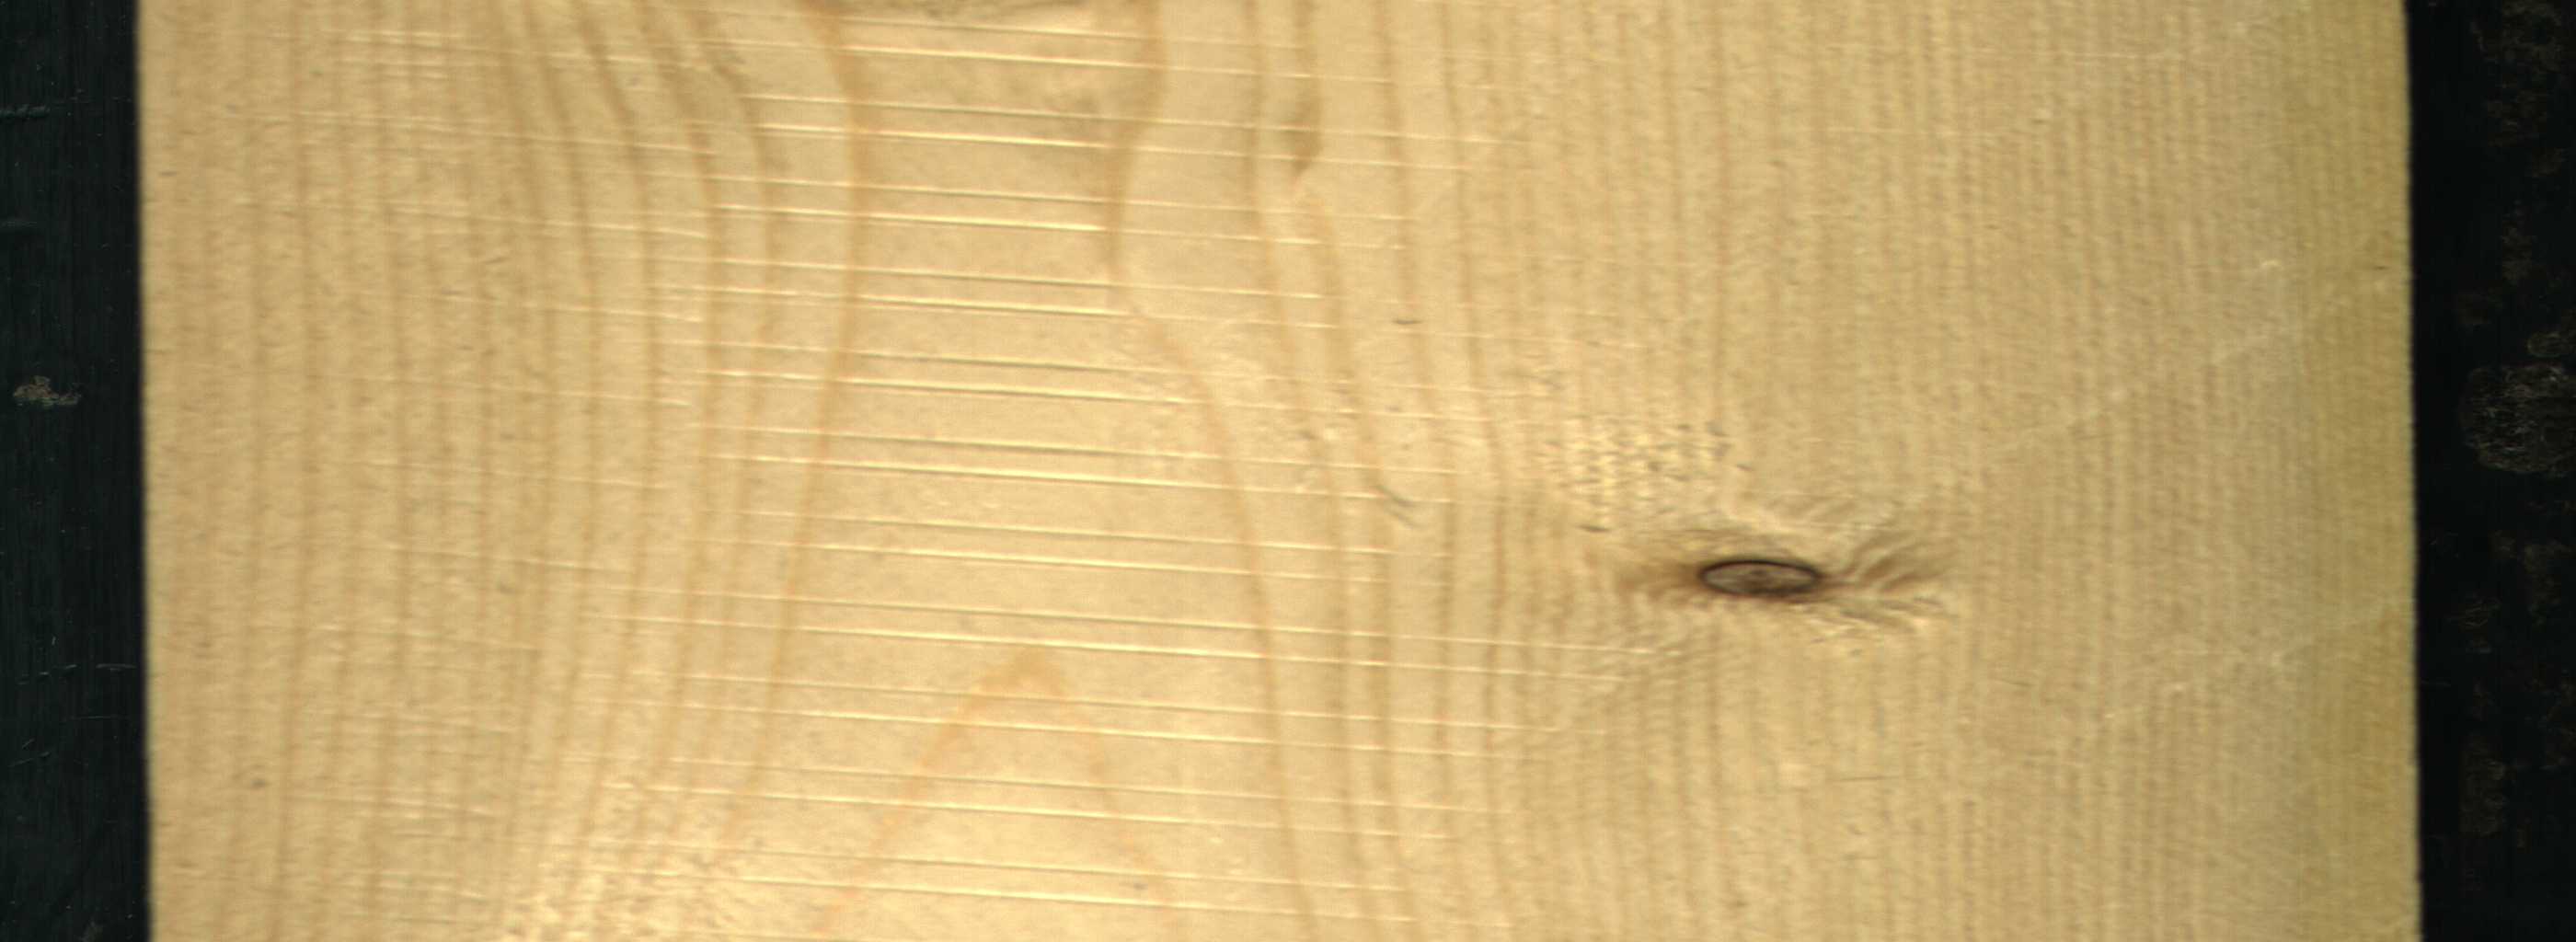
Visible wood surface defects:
Live_Knot